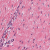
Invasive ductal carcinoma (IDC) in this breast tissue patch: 0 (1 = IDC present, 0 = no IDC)